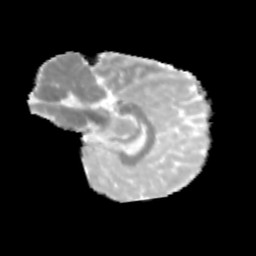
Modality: MD
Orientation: sagittal
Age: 9
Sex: male
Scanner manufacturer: siemens
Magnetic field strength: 3 T
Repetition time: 3.8 s
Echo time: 0.07 s